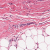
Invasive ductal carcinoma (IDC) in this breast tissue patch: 0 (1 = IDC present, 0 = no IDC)